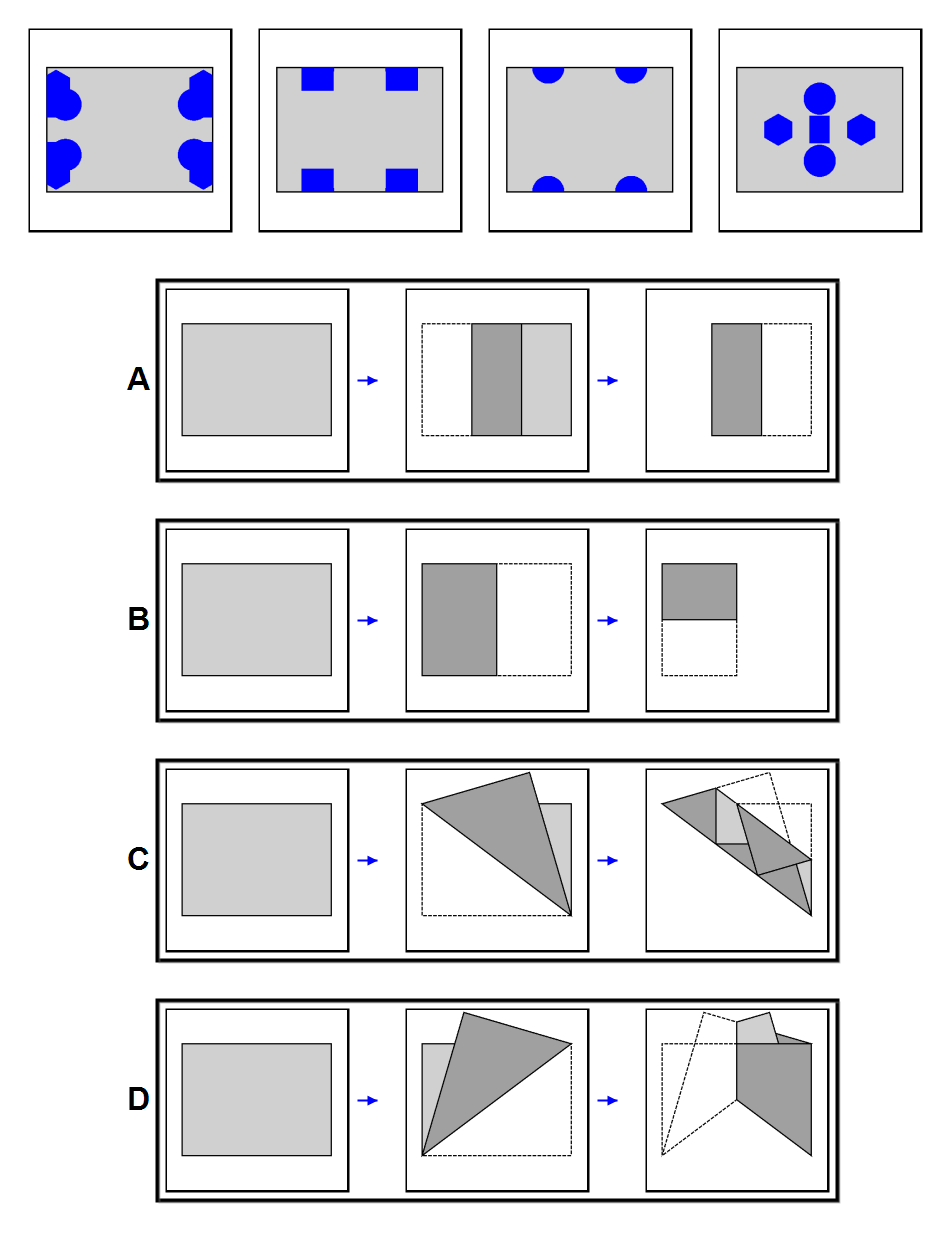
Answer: B